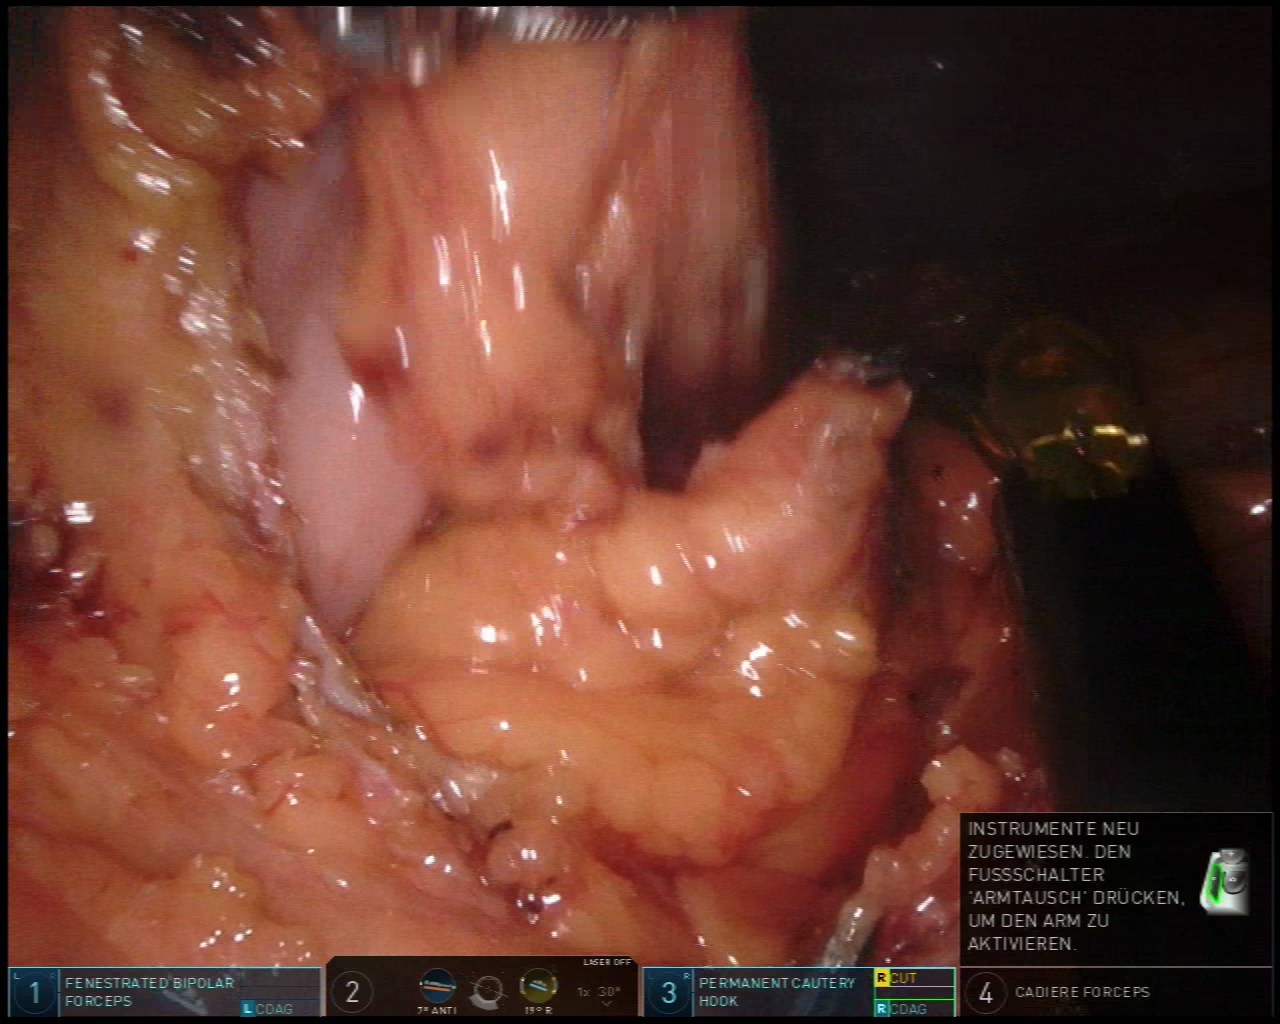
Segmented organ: stomach
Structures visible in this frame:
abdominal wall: yes
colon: no
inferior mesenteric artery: no
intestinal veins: no
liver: no
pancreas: no
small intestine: no
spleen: no
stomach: yes
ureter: no
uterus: no
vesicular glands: no